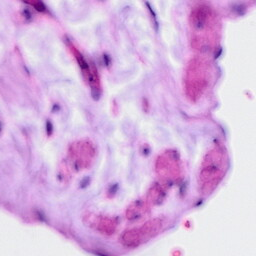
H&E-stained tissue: Ovarian